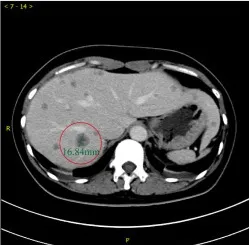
Comparison of enhanced CT prior to (June, 2019) and after (December, 2019) first-line treatment. (A) Before the administration of TCbH, abnormal small nodular signals were observed in the right lobe of the liver, which was 16 mm in diameter.
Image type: radiology (ct)